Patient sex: M
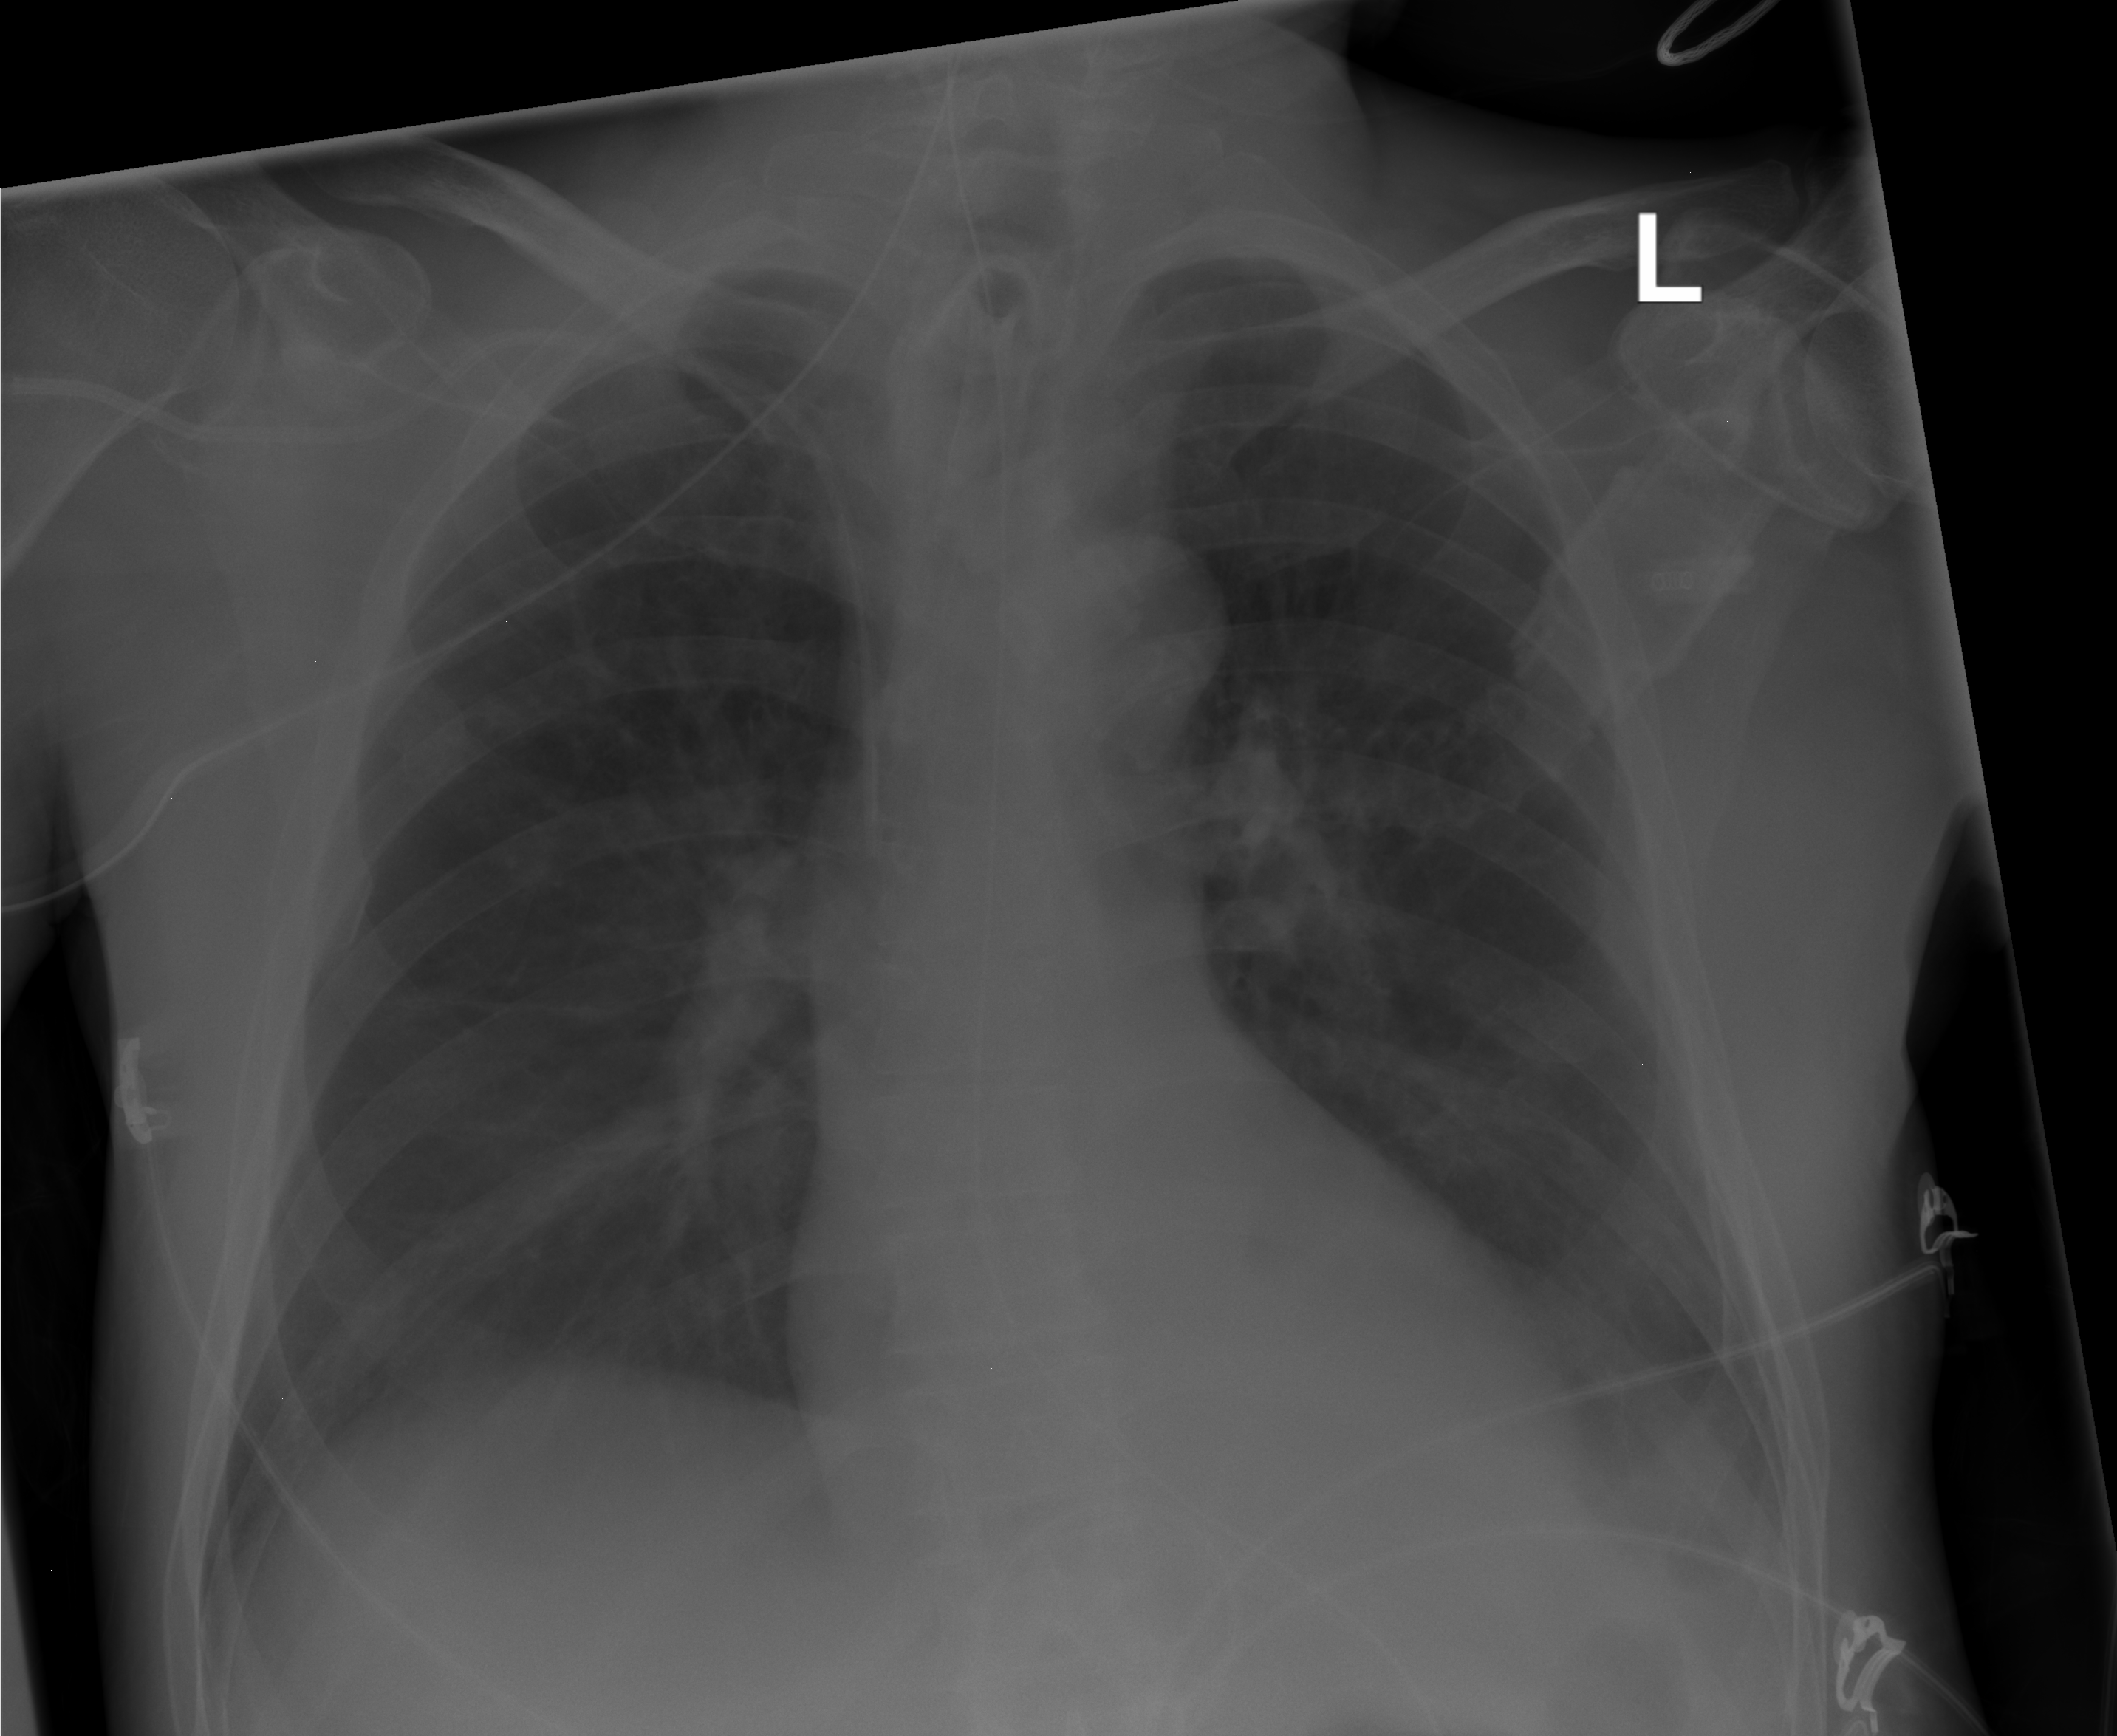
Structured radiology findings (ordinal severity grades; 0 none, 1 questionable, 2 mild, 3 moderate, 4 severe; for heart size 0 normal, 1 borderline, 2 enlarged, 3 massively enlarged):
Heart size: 0
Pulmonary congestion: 0
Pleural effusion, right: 0
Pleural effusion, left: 2
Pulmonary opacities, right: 0
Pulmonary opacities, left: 0
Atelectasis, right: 2
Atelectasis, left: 2